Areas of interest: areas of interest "Park and greenspace"
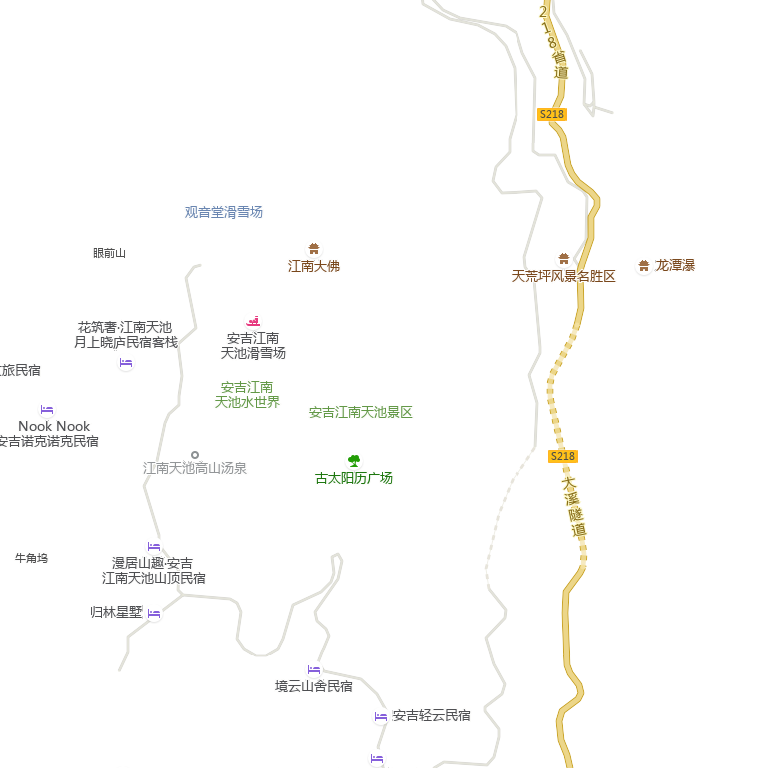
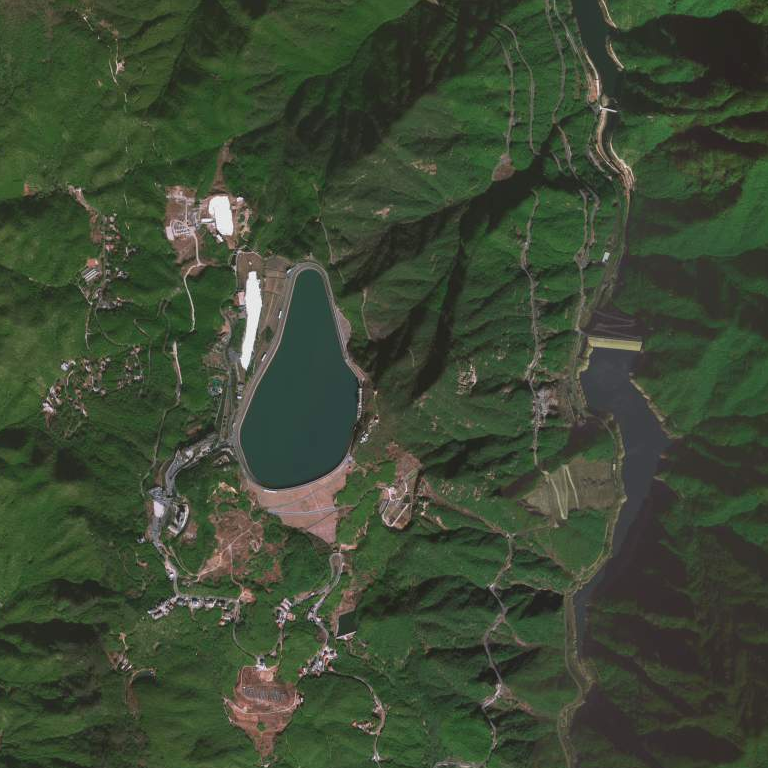